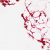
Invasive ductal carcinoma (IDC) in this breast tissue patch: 0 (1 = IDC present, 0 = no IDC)